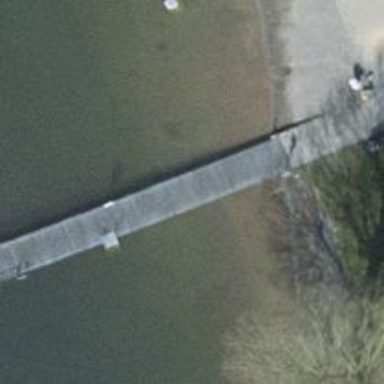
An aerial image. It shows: Man-made pier.